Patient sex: F
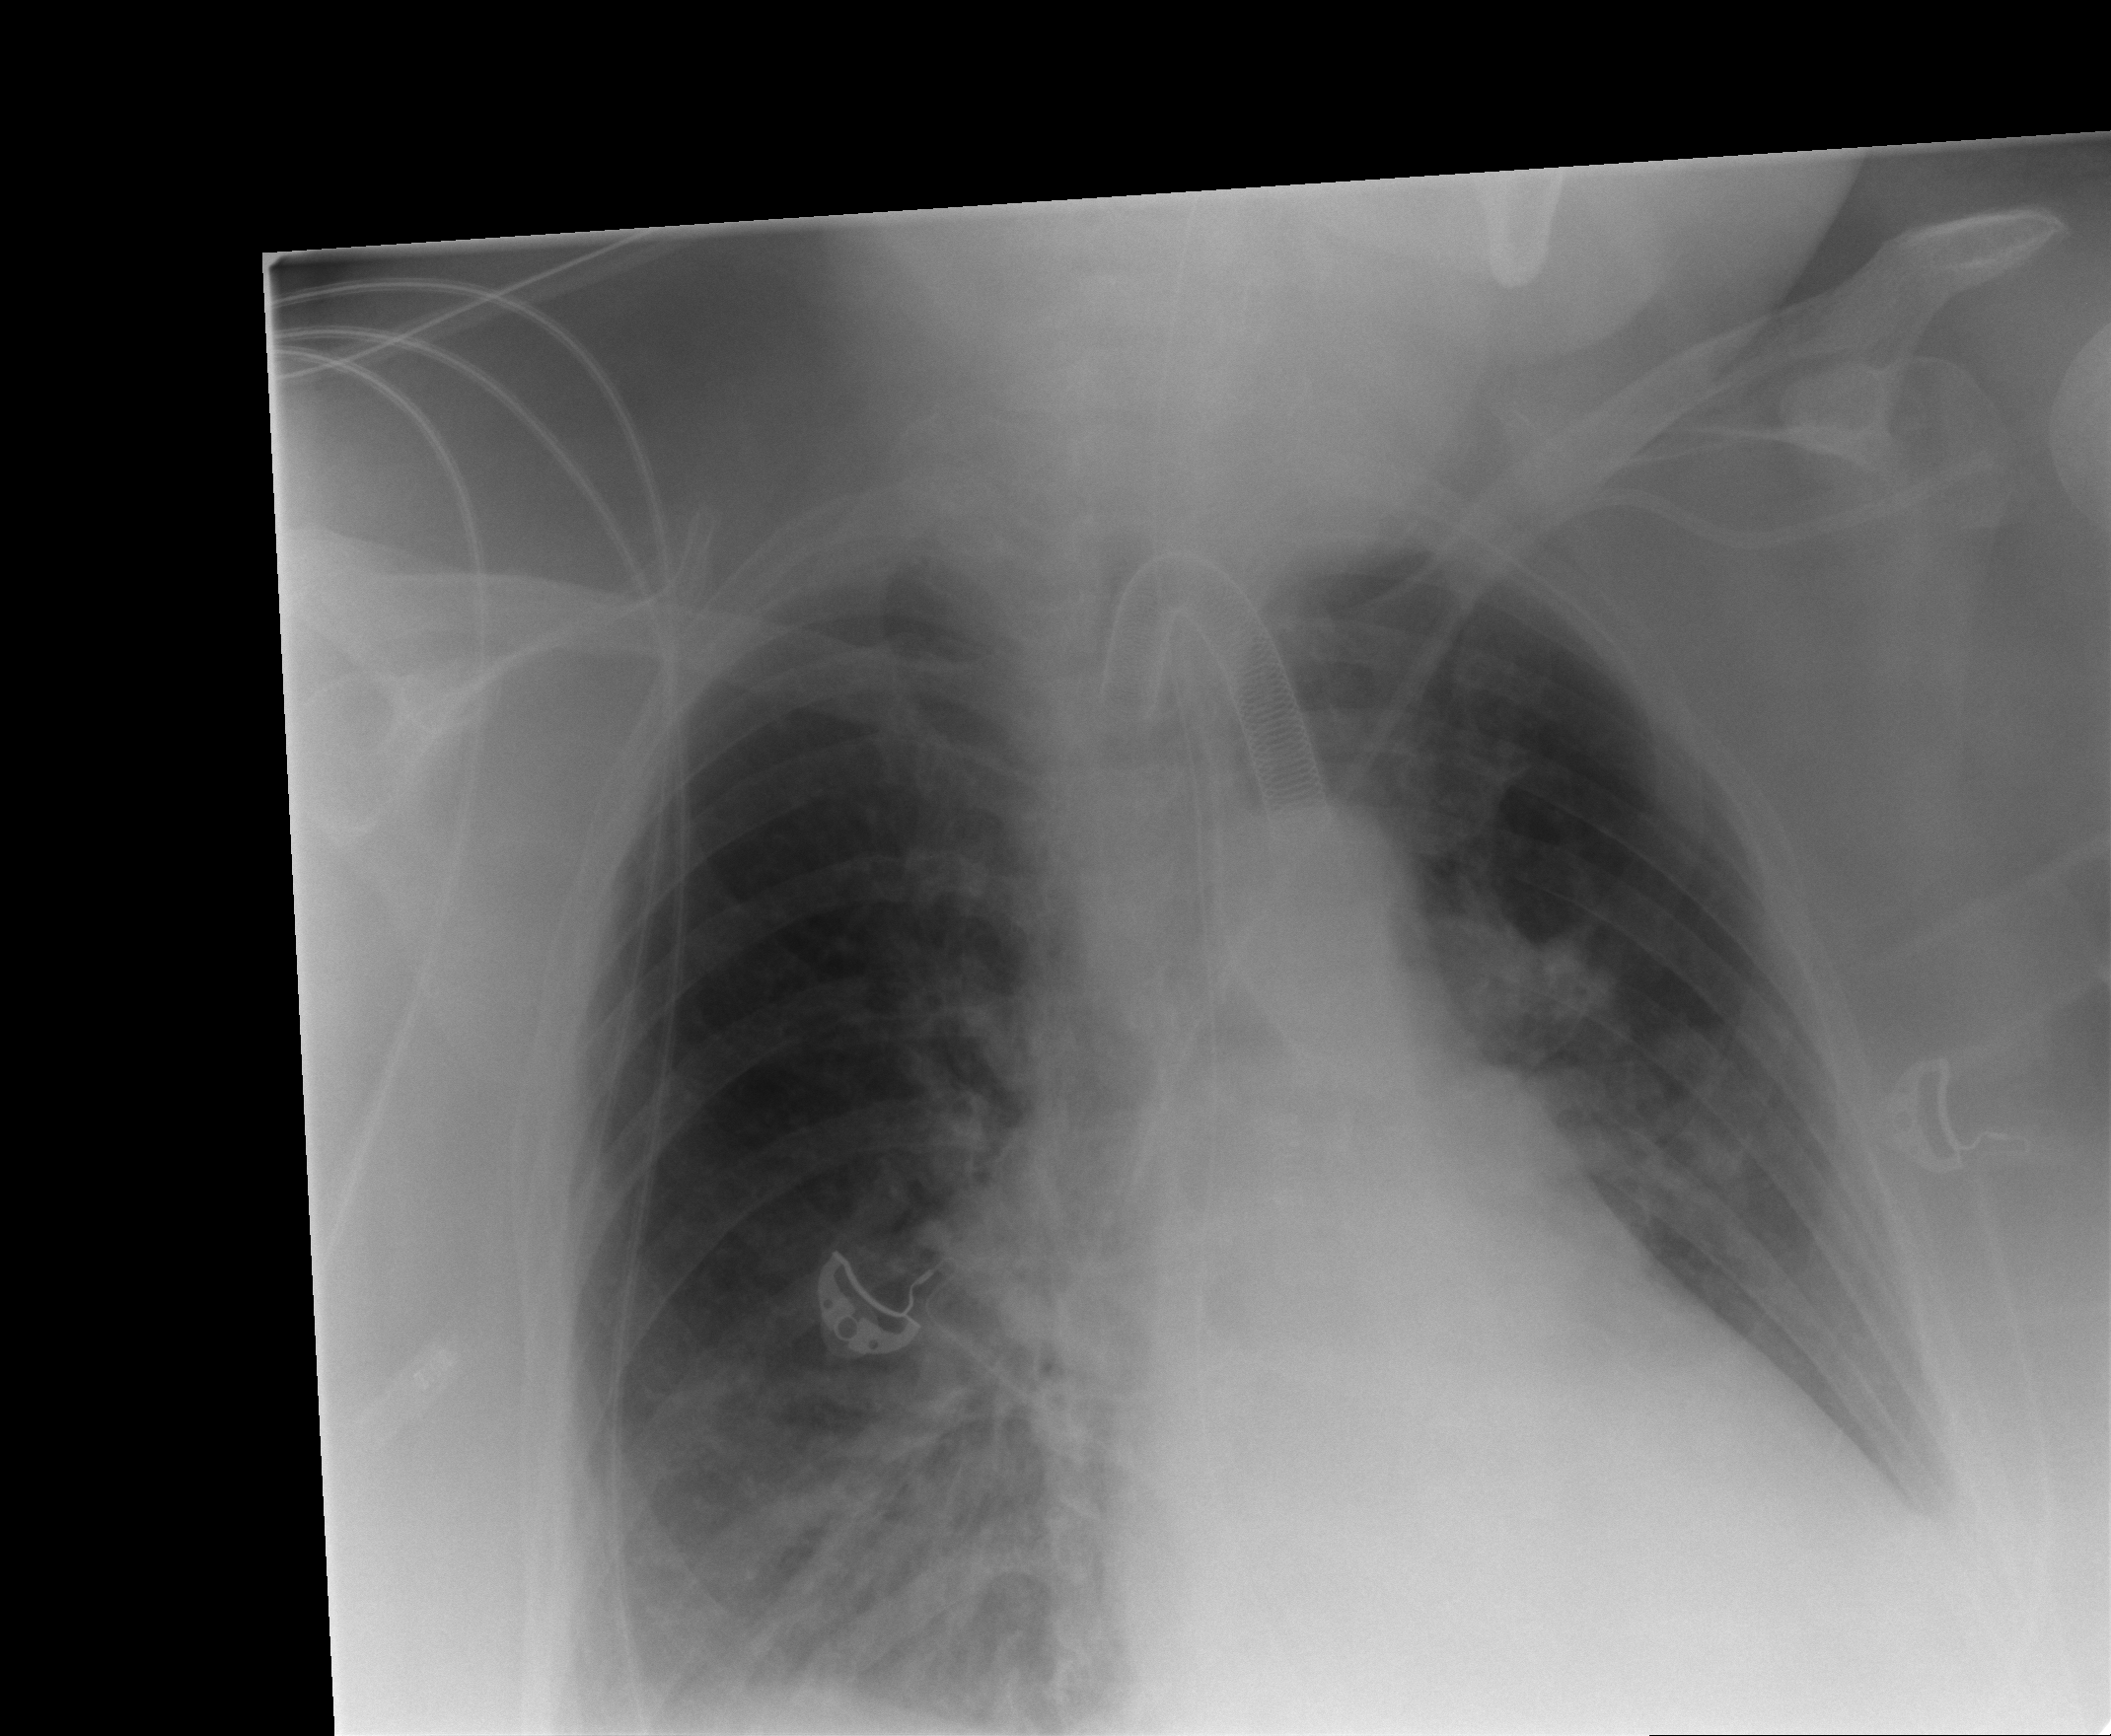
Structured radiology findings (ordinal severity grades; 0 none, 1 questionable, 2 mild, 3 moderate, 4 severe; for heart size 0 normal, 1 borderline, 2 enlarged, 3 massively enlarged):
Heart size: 0
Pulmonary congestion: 0
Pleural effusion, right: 2
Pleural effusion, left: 1
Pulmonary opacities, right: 0
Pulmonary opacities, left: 0
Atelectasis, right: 1
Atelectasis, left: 1